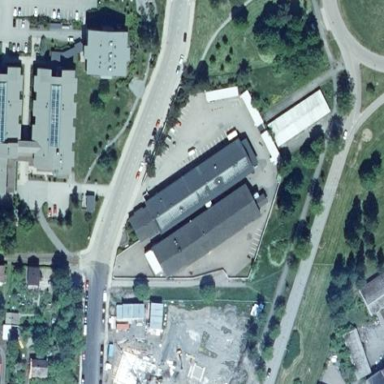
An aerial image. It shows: Industrial barracks building with gabled black roof made of eternit.